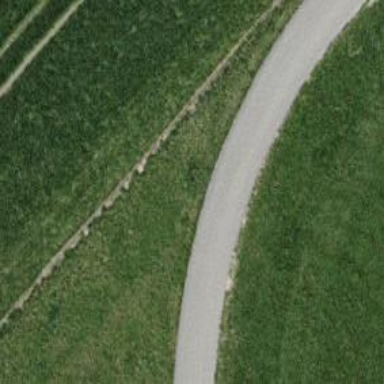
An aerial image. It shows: Unclassified road.